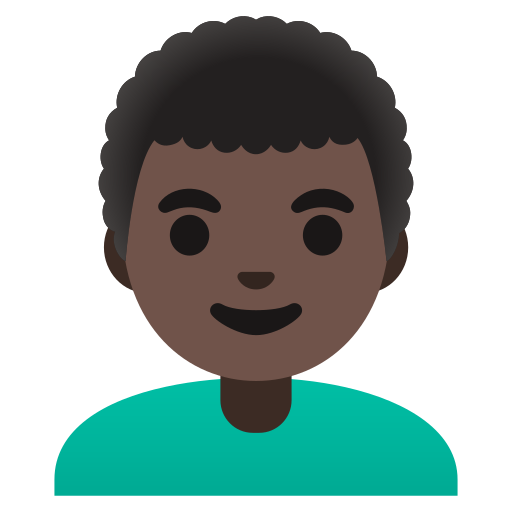
Emoji: 👨🏿‍🦱